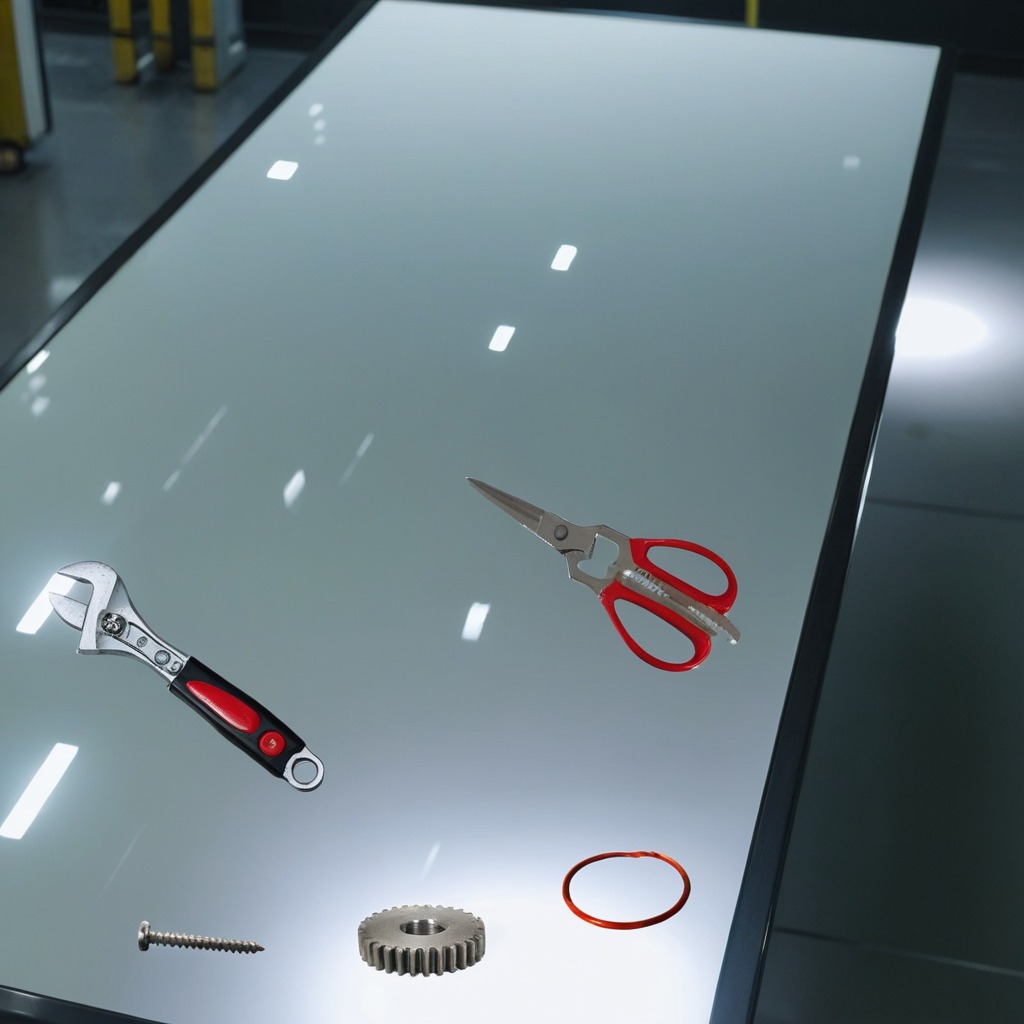
A rubber Oring, a steel gear with teeth, a metal machine screw, a pair of scissors, and a wrench are lying on a high-gloss table in a ship maintenance bay industrial lighting.